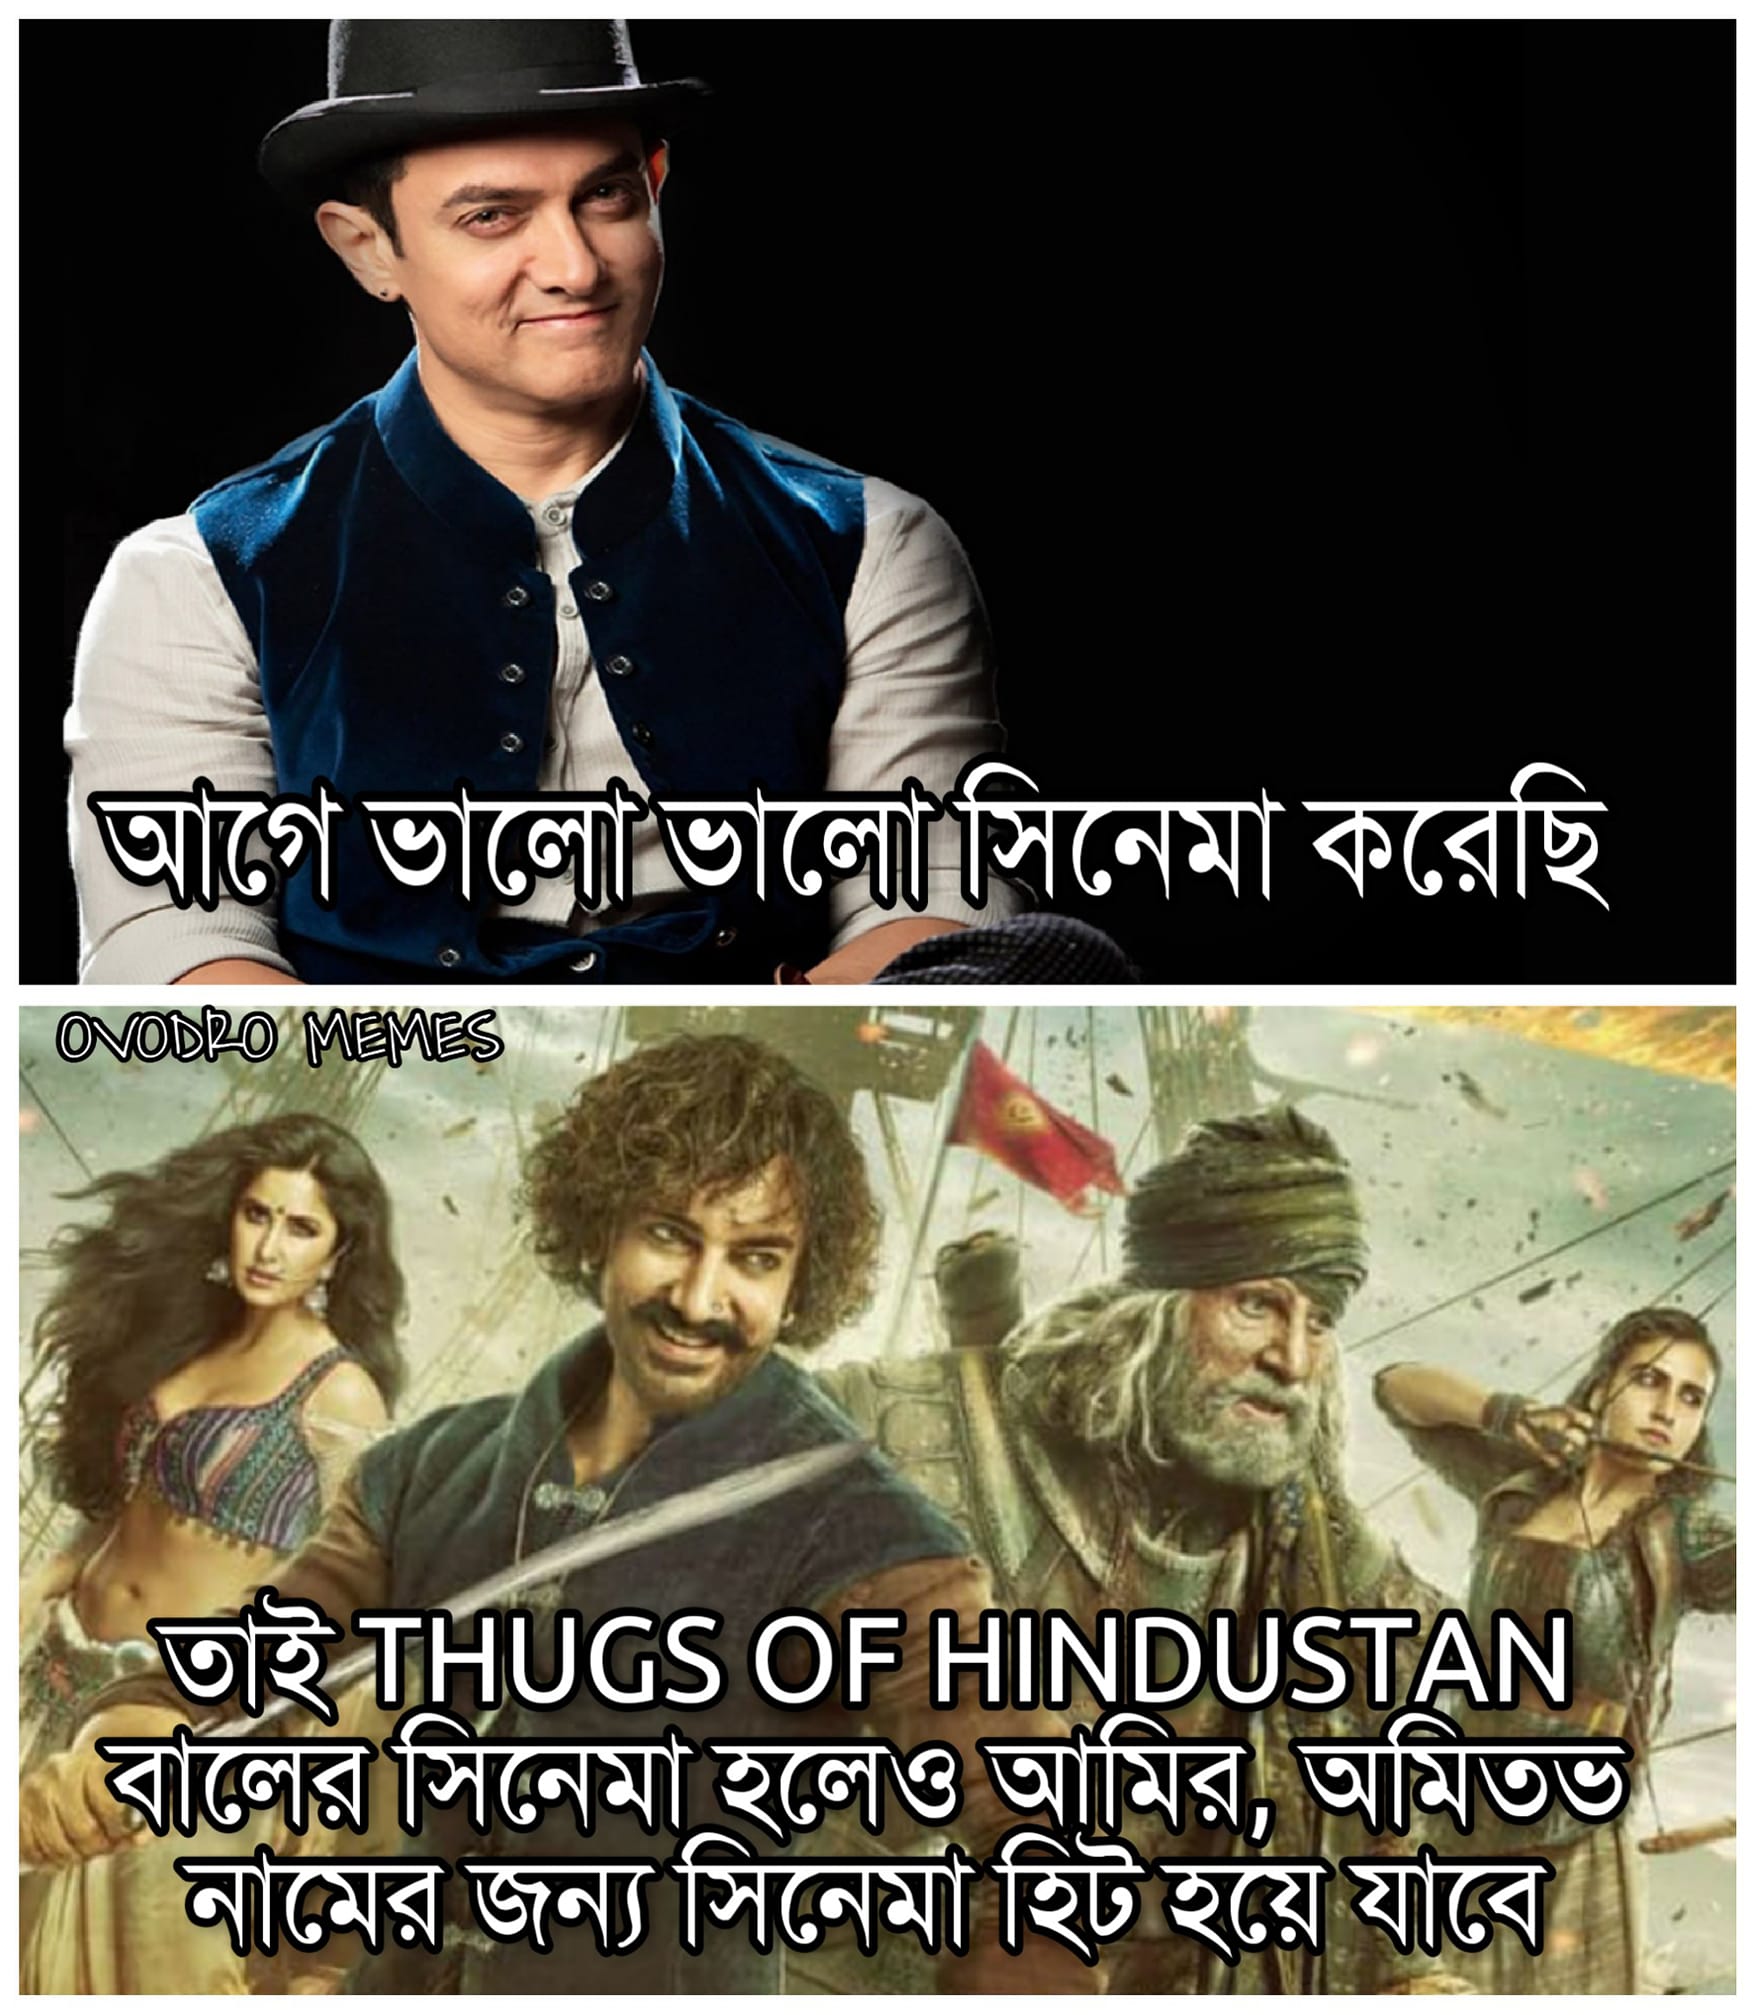
Caption: আগে ভালো ভালো সিনেমা করেছি   তাই THUGS OF HINDUSTAN বালের সিনেমা হলেও আমির, অমিতিভ নামের জন্য সিনেমা হিট হয়ে যাবে
Label: hate